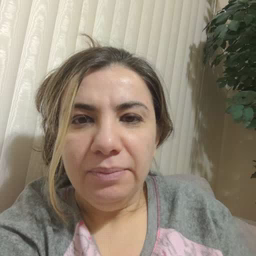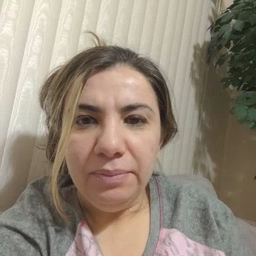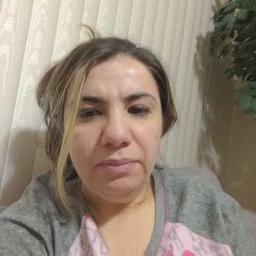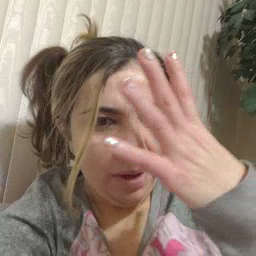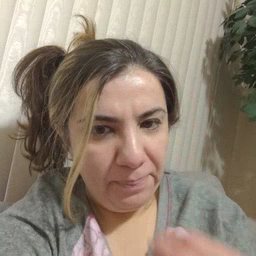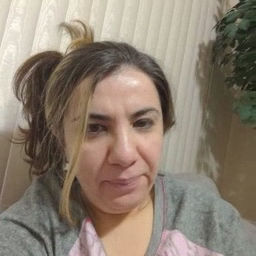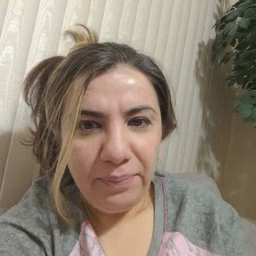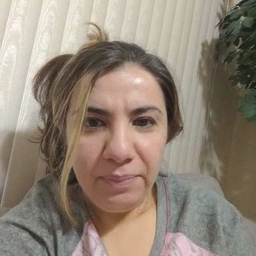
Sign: sleepy